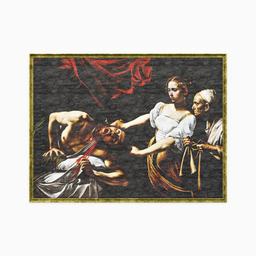
Label: decoration